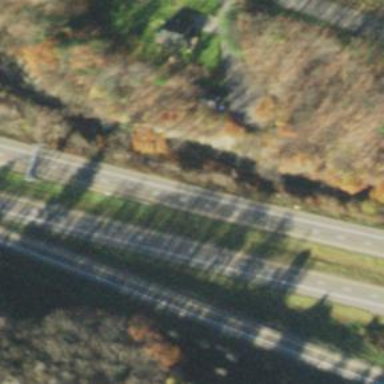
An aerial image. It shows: Asphalt motorway.